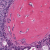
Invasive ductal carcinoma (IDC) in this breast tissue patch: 0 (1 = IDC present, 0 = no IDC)